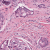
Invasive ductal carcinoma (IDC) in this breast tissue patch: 1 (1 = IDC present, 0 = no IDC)